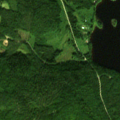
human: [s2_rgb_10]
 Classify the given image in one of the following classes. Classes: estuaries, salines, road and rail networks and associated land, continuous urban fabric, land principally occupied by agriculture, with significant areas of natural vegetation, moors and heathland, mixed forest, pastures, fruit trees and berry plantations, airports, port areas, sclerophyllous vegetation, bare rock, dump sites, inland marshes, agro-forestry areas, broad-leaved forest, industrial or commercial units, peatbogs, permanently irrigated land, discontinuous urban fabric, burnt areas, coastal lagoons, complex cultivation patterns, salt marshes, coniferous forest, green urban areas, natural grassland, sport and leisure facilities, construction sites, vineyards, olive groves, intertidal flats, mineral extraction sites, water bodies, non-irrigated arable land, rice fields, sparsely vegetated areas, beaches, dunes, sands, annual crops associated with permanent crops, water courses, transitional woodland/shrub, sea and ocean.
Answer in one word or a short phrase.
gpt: land principally occupied by agriculture, with significant areas of natural vegetation, coniferous forest, mixed forest, transitional woodland/shrub, water bodies